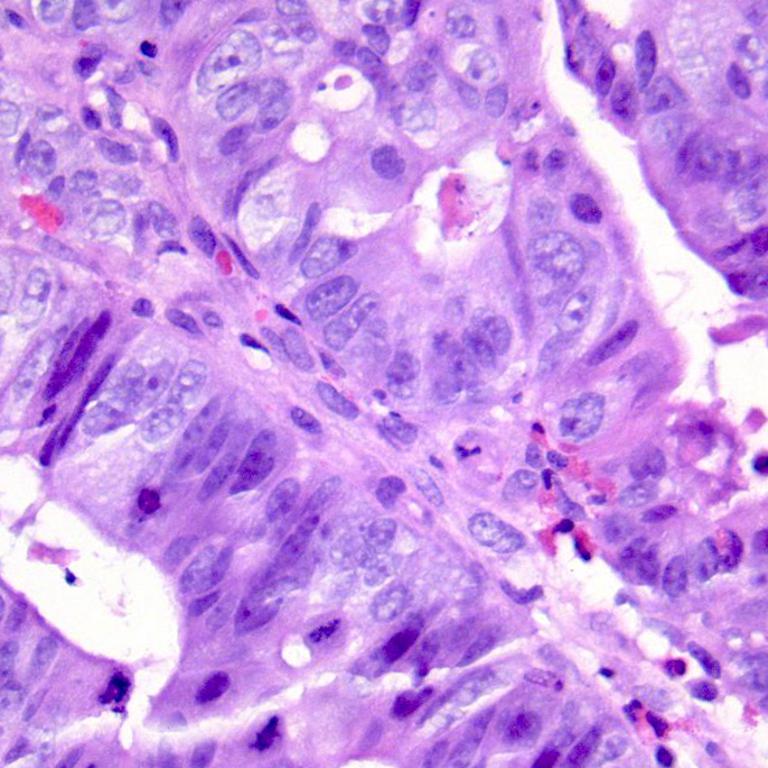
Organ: colon
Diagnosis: adenocarcinomas